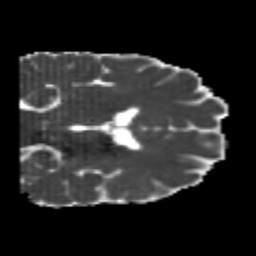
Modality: MD
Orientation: coronal
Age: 21
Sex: male
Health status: healthy
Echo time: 0.074 s